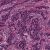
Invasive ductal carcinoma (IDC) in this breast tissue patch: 1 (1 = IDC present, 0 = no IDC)